Platform: macOS
Application: Chrome
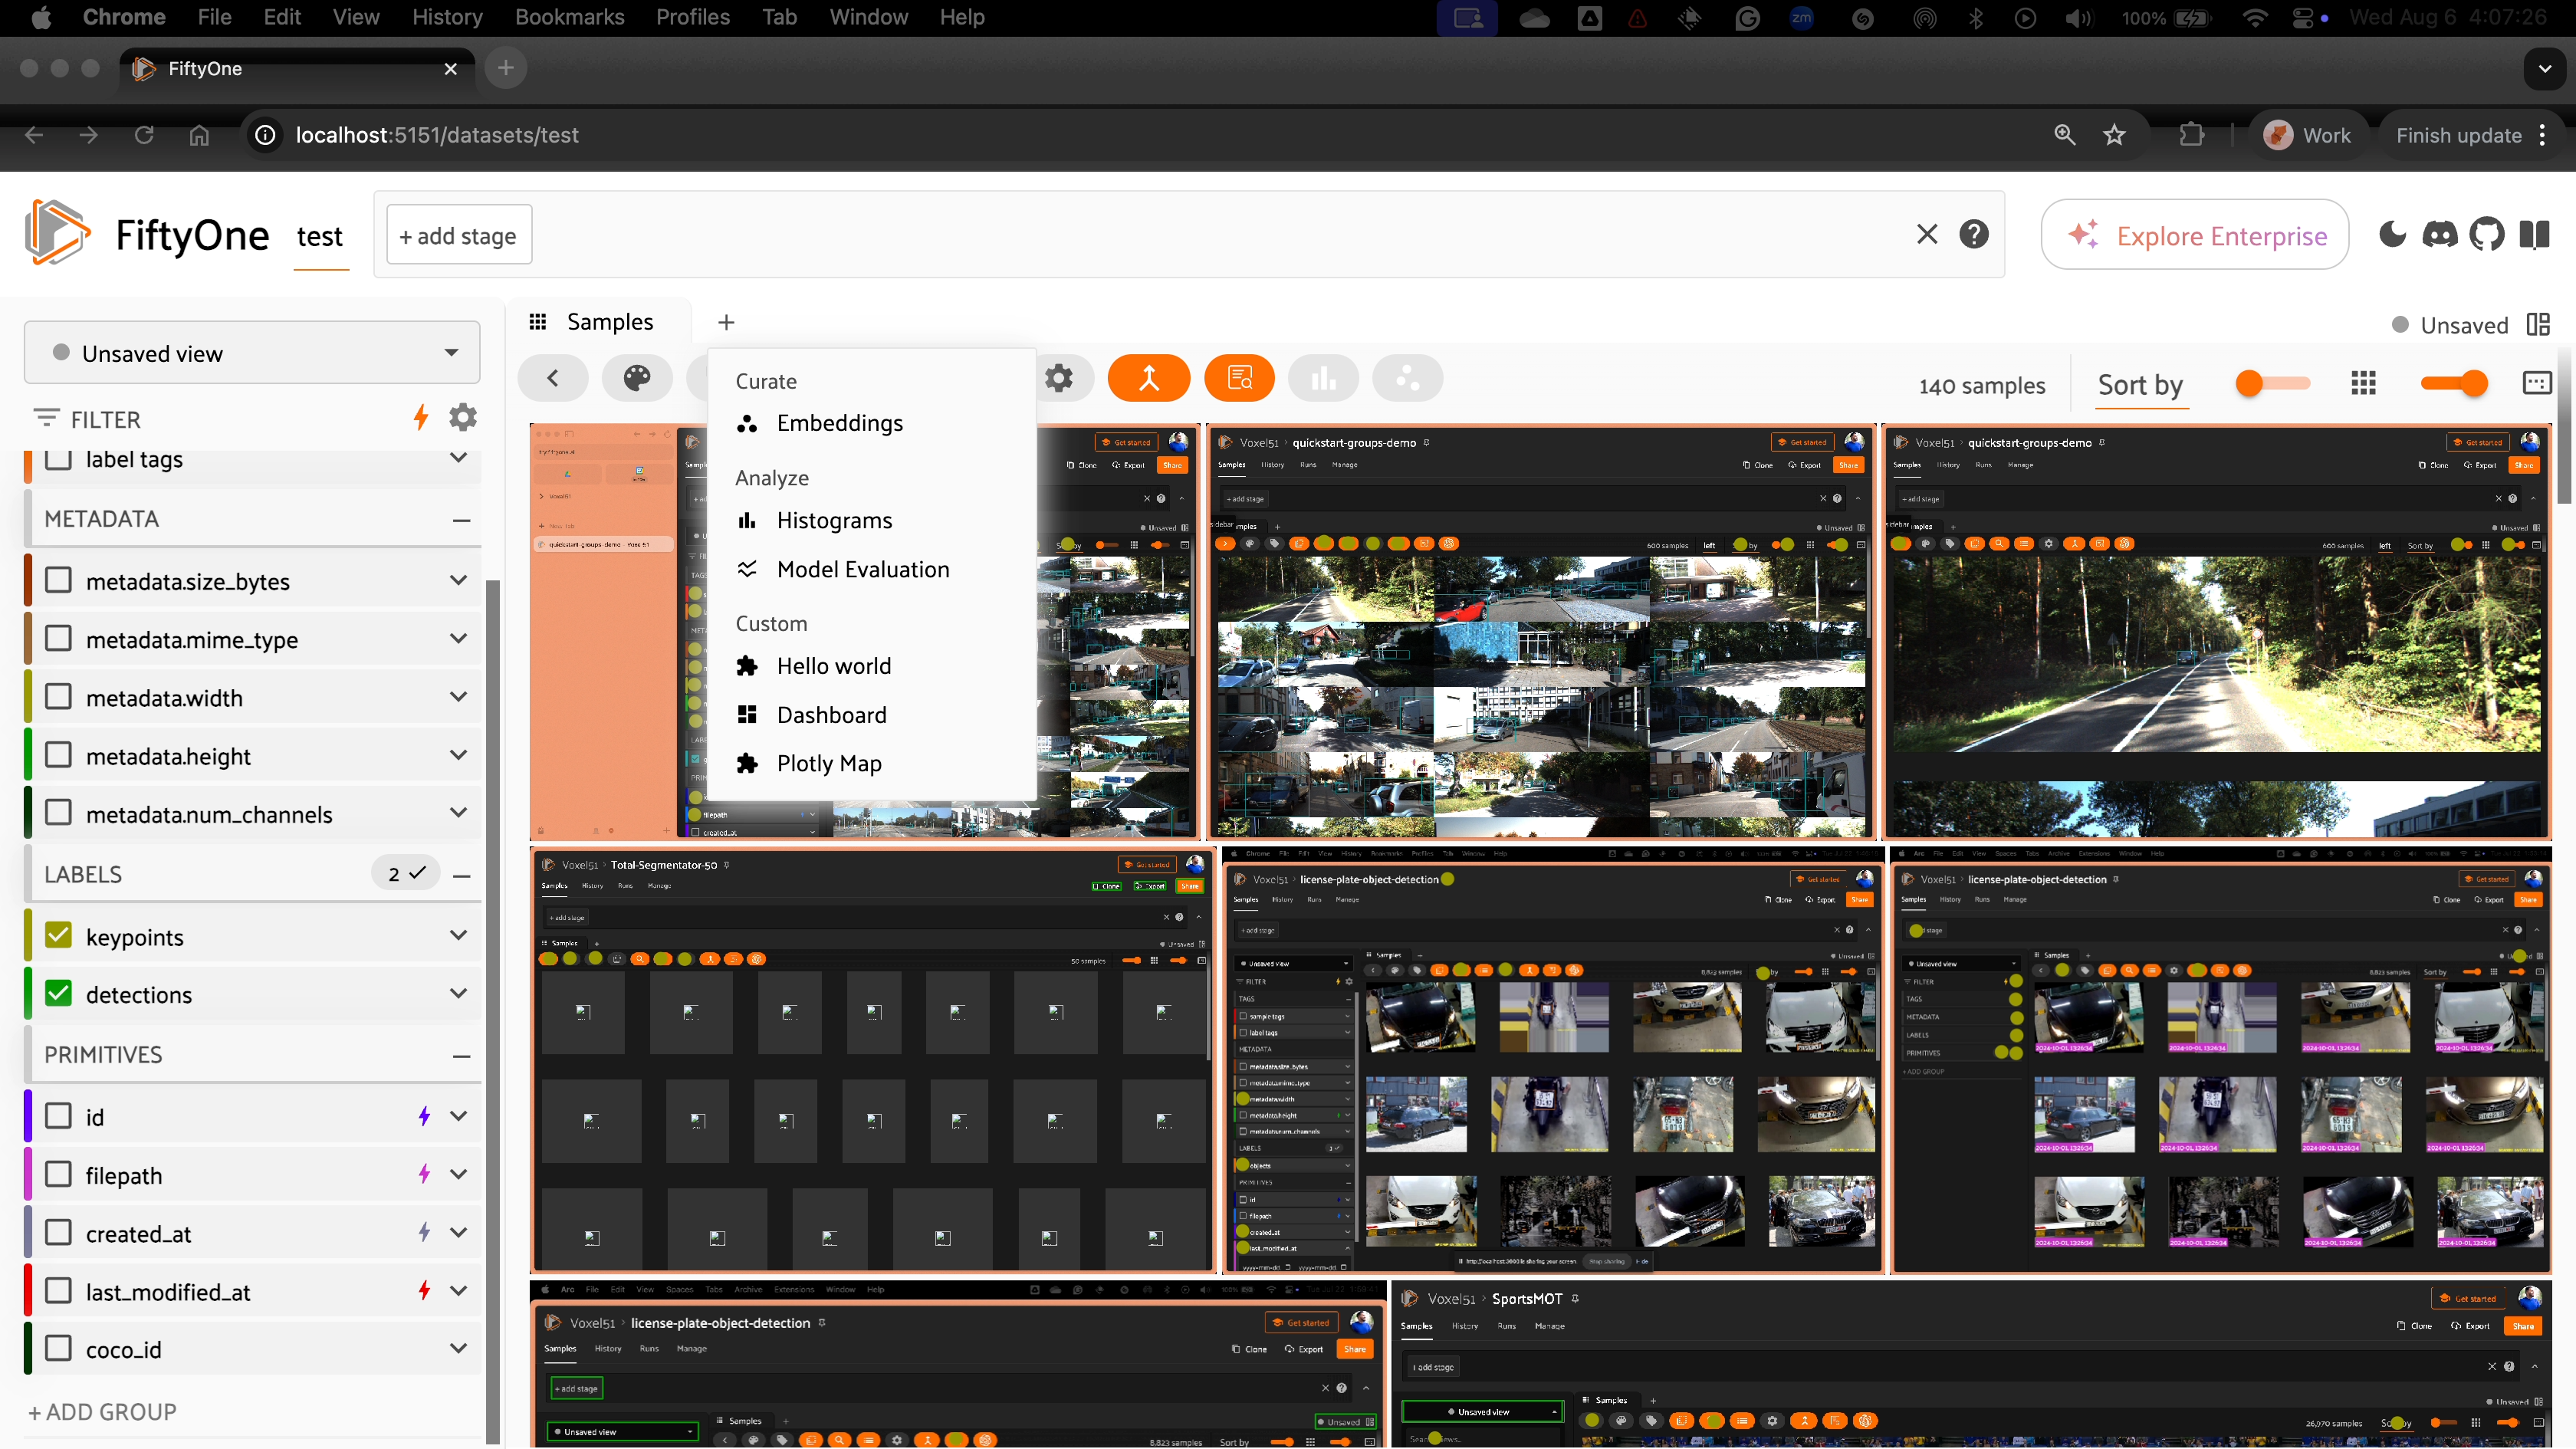
task_description: Select Dashboard panel in the new panel menu
action_type: select
element_info: Menu Item
steps_since_start: 1